Question: I have a RESTful web service which runs on Glassfish Application Server. When I invoke the web services with /GET HTTP method on cURL, stored entries are fetched to console. I want to make a jQuery REST client - when I click the button, it must alert me to the returned JSON or XML entries. But in success method, nothing happened. My html page looks like below.
'''
<!DOCTYPE html PUBLIC "-//W3C//DTD XHTML 1.0 Transitional//EN" "http://www.w3.org/TR/xhtml1/DTD/xhtml1-transitional.dtd">
<html xmlns="http://www.w3.org/1999/xhtml">
<head>
<meta http-equiv="Content-Type" content="text/html; charset=utf-8" />
<title>Basliksiz Belge</title>
</head>
<body>
<input type="submit" name="kaydet" id="kaydet" value="Kaydet" />
<script type="text/javascript" src="jquery-1.7.2.js"></script>
<script type="text/javascript">
var restURL="http://localhost:43842/KodcuComRESTful/kodcuRS/yazilar";
$('#kaydet').click(function(){
$.ajax({
type: 'GET',
url: restURL,
dataType:"json",
success: renderList,
});
return false;
});
function renderList(data) {
alert(data);
}
</script>
</body>
</html>
'''
When I observed the request and response in Live HTTP headers program, it seems everything is OK. What is the problem?

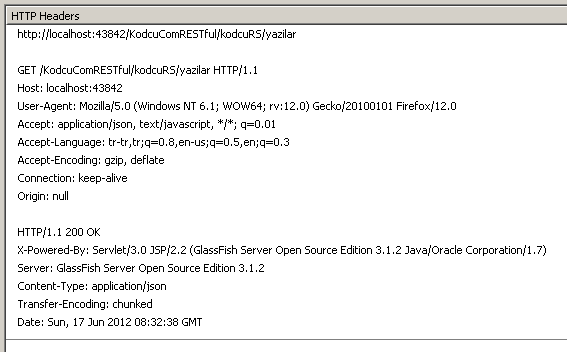
Answer: I have implemented something you want to.
Here is the code. And it works completely fine.
Hope it helps you.
'''
<html>
<script type="text/javascript" src="jQuery.js"></script>
<script type="text/javascript">
$(document).ready(function(){
$("#submit").click(function(){
$.ajax({
type: 'GET',
url: "http://localhost/page1.html",
success:function(data){
alert(data);
}
});
return false;
});
});
</script>
</head>
<body>
<input type="button" id="submit" value="submit" />
</body>
</html>
'''